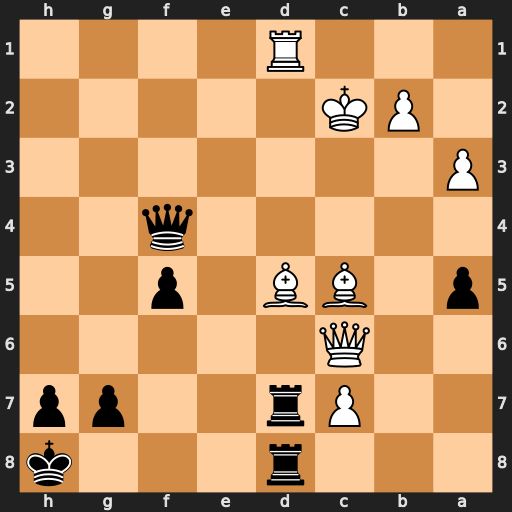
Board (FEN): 3r3k/2Pr2pp/2Q5/p1BB1p2/5q2/P7/1PK5/3R4
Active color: b
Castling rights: -
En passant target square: -
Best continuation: Rxc7 Qxc7 Qxc7